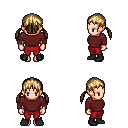
a pixel art fantasy rpg character, female body template, human, light skin, maroon long-sleeve shirt, red pants, blonde twin-tailed hairstyle, bracelets, black shoes, four views (front, back, left, right), 2x2 character sprite sheet, small pixel art, hard edges, no anti-aliasing